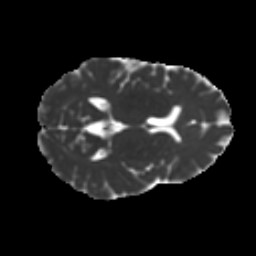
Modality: MD
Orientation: axial
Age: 41
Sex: female
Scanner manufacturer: ge
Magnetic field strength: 3 T
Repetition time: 7.8 s
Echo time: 0.0606 s